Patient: sex F, age 60
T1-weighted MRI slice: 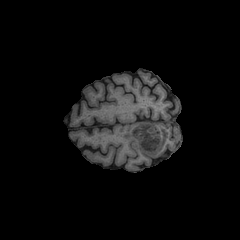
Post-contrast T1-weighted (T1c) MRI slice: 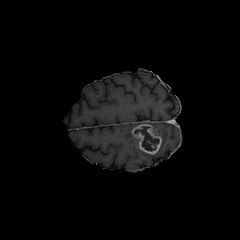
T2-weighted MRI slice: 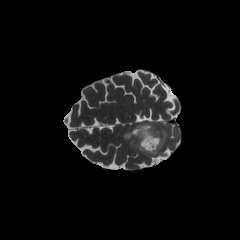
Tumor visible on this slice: yes
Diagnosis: Glioblastoma, IDH-wildtype
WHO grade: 4